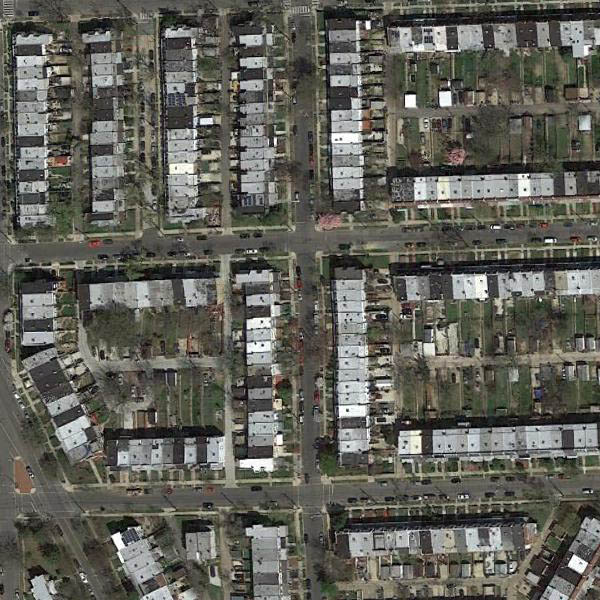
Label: DenseResidential